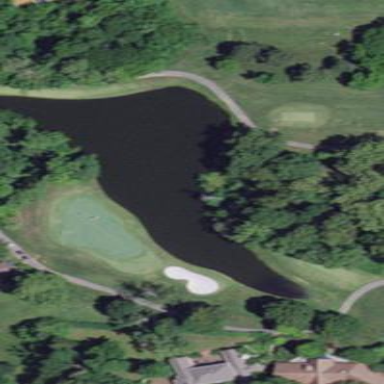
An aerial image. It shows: Water hazard in golf course. The hazard is natural water feature.